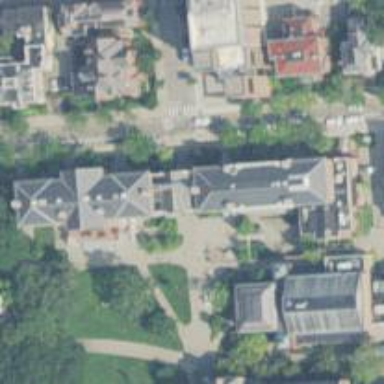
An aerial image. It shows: University building.